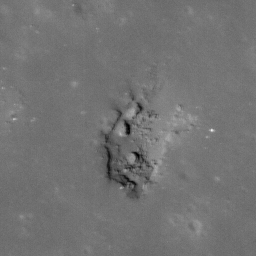
Pit: Copernicus 24
Host crater: Copernicus
Host type: impact_melt
Lunar coordinates: latitude 10.181, longitude 340.481